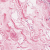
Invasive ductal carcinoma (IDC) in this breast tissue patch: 0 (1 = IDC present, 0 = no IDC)